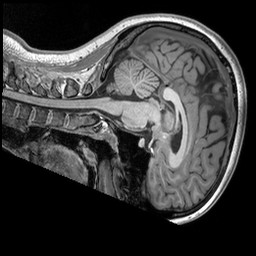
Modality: T1w
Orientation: sagittal
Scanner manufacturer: siemens
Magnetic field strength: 3 T
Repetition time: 2.53 s
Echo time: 0.00298 s